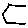
Label: hexagon